Interaction volume radius: 10 \u00c5
Interaction volume height: 10 \u00c5
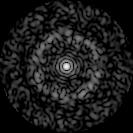
Disorder parameter: 0.8633